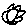
Label: sun